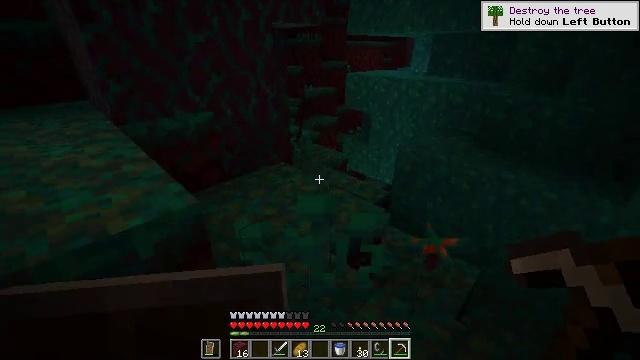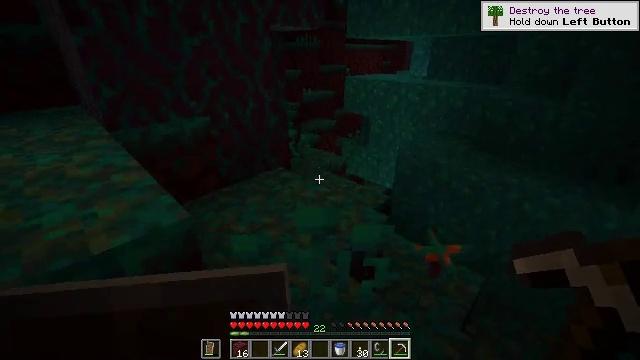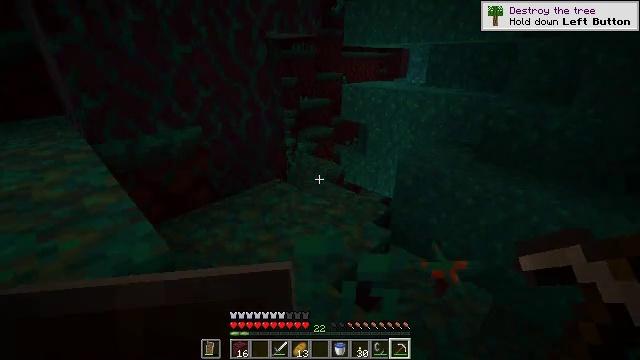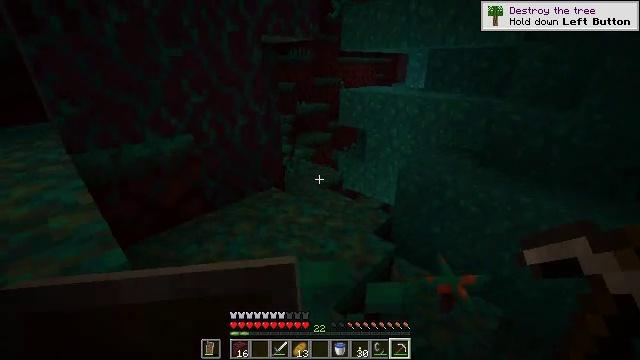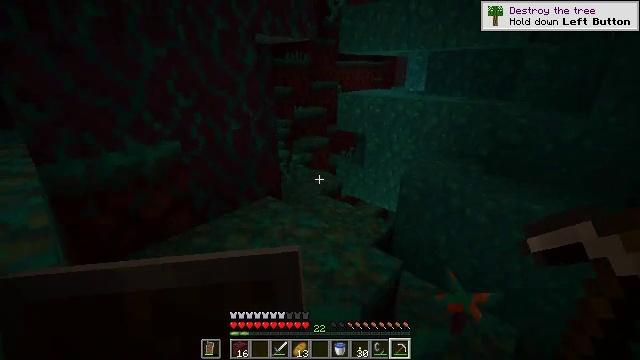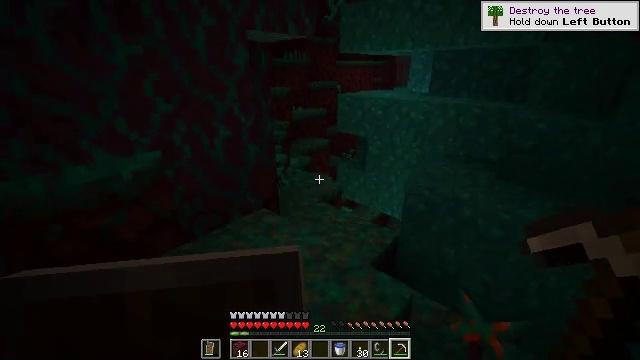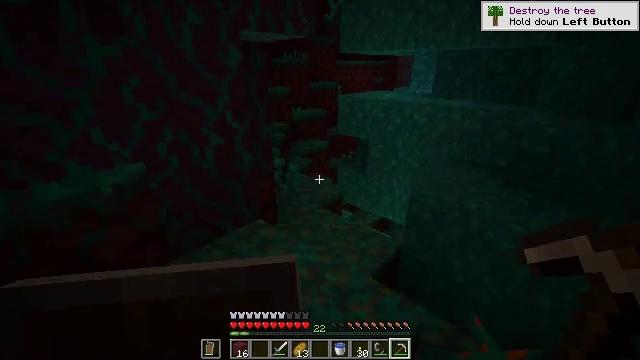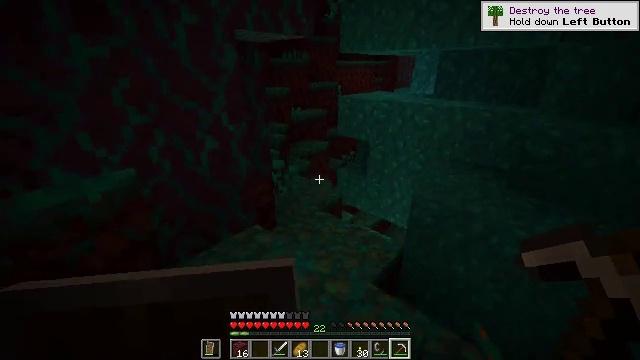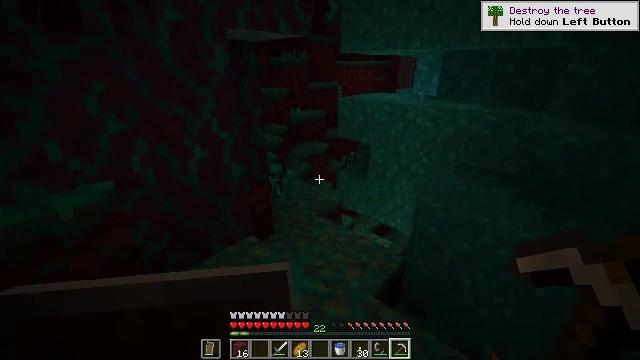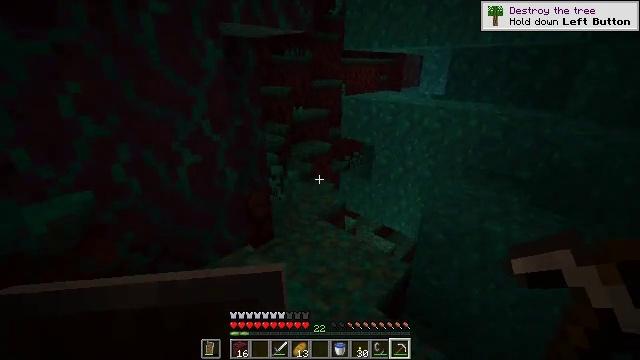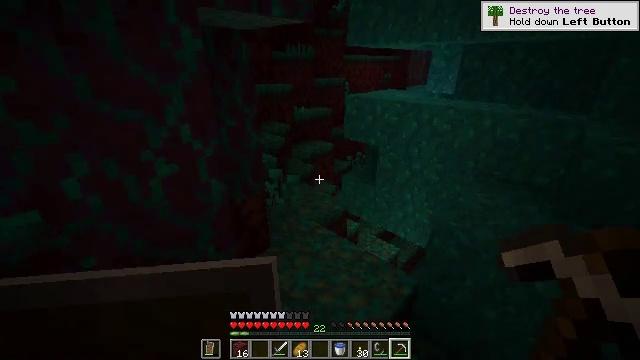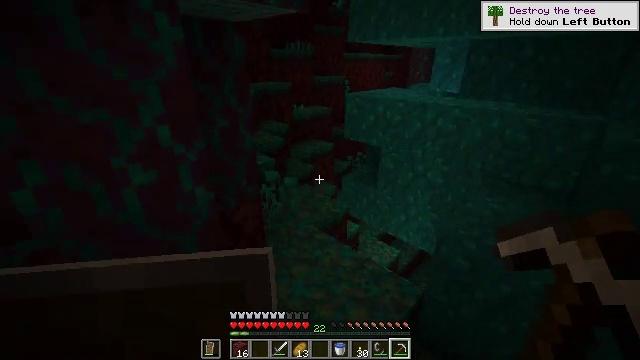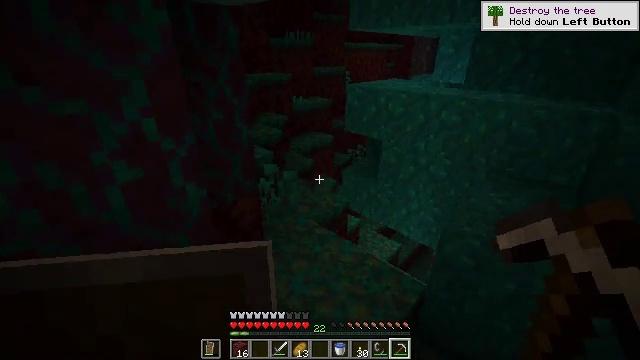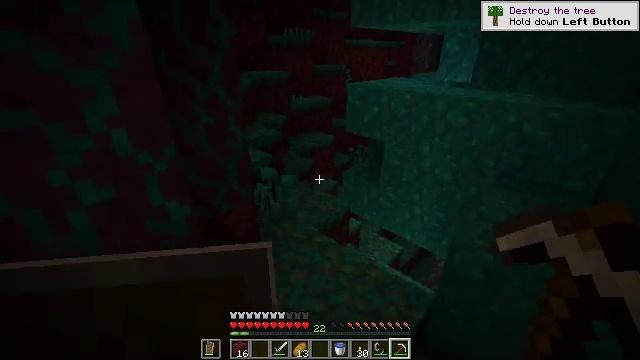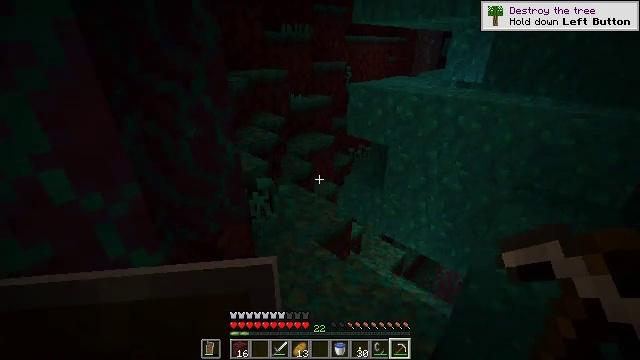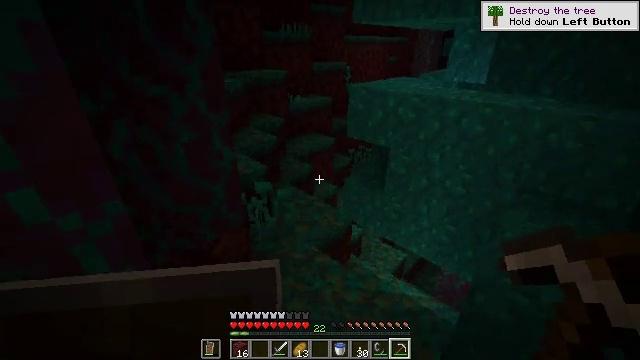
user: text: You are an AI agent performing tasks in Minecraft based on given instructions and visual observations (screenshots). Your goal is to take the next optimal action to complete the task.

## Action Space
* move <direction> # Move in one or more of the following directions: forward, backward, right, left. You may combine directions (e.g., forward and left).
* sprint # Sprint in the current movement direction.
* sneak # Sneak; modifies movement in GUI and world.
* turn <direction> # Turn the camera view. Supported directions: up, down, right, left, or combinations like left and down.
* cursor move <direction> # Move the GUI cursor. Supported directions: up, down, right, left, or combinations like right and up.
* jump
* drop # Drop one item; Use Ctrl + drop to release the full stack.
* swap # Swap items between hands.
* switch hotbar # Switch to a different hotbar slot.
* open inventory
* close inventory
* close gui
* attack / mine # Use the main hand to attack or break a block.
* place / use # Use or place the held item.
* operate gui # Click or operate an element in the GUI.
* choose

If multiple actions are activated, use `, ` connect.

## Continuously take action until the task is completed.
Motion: motion action
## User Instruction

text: Collect the warped nylium block.
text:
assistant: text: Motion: move forward
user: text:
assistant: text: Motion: move forward, turn up
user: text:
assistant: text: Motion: move forward
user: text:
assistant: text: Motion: move forward
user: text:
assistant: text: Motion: move forward
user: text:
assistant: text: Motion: move forward
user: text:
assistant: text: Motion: move forward
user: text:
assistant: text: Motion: move forward
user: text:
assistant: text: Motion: move forward
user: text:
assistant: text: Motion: move forward
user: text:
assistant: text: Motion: move forward
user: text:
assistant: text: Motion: move forward, turn down
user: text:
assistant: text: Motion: move forward
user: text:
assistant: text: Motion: move forward
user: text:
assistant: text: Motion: move forward
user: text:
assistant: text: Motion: move forward
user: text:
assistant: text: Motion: move forward
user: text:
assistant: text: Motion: move forward
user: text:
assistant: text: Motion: move forward
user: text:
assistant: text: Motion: move forward
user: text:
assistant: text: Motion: move forward, turn left
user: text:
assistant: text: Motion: move forward, turn left
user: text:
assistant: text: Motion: move forward
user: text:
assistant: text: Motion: move forward
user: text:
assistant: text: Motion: move forward
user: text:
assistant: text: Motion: move forward
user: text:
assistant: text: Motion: move forward
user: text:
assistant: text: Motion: move forward
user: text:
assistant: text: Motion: move forward
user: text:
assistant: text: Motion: move forward